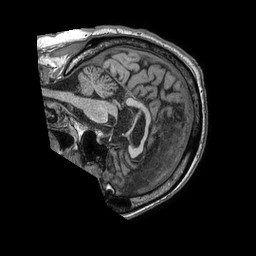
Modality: T1w
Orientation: sagittal
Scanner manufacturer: philips
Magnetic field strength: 1.5 T
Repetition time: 0.007552 s
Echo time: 0.003438 s